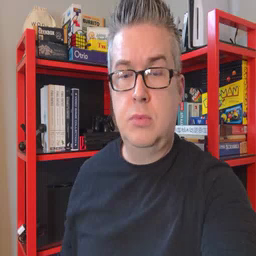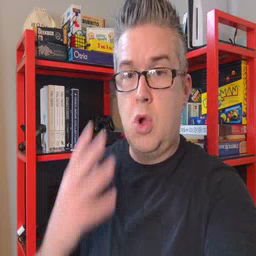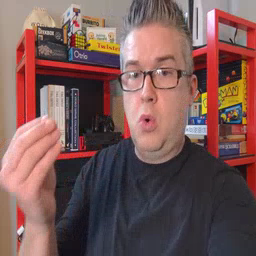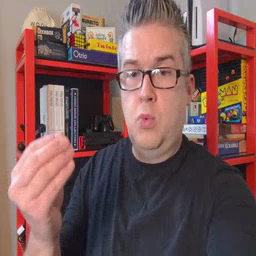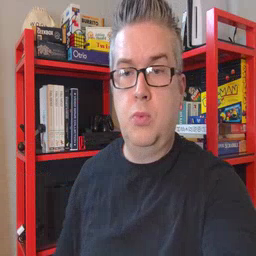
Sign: go